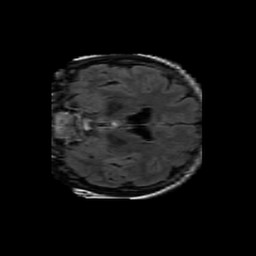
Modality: FLAIR
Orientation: coronal
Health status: ill
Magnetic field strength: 3 T